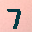
Label: 7